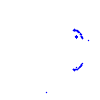
Particle: proton